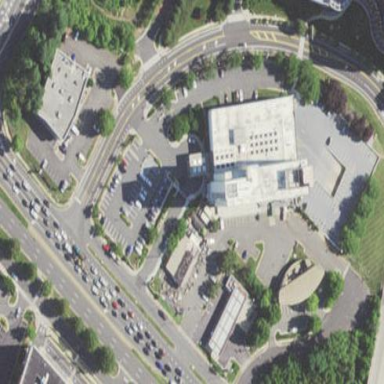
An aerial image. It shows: Retail area.